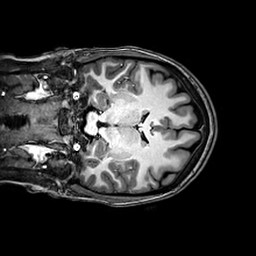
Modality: T1w
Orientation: coronal
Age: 22
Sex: female